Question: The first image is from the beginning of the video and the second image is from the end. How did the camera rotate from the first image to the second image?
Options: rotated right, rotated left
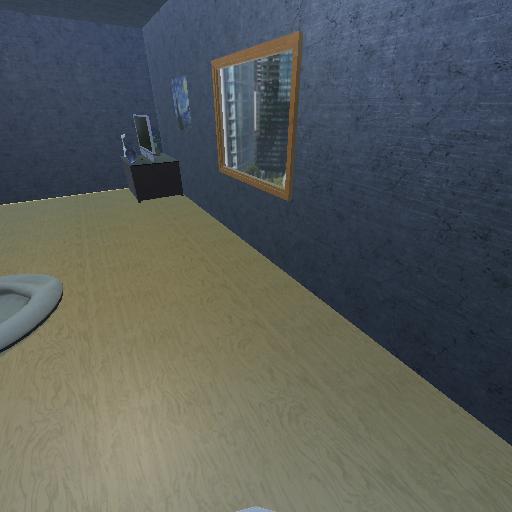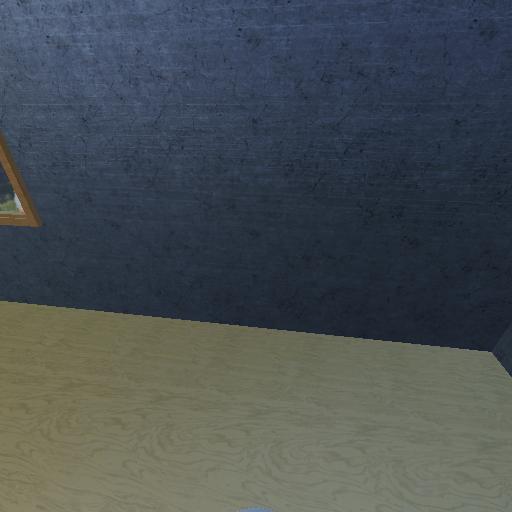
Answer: rotated right